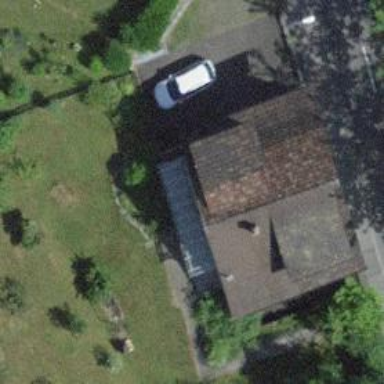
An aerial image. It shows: Detached building.